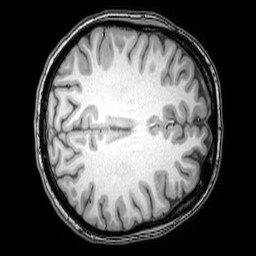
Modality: T1w
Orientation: axial
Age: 24
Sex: female
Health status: healthy
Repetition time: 0.081 s
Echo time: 0.037 s